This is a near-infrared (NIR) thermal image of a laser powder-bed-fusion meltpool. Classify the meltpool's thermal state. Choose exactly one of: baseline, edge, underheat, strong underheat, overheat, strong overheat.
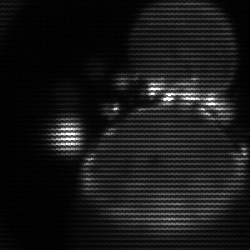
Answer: edge